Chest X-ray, PA view. Patient: 35 years old, sex M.
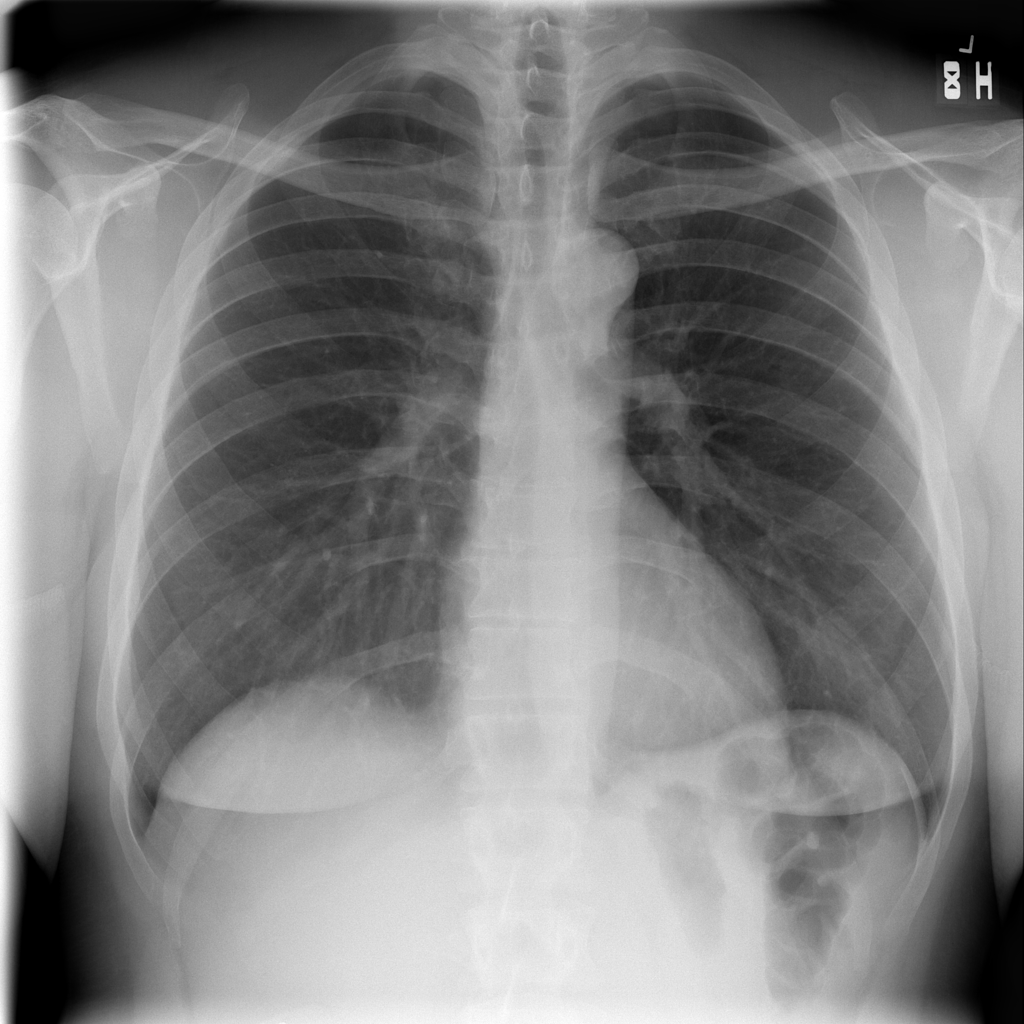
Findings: No Finding